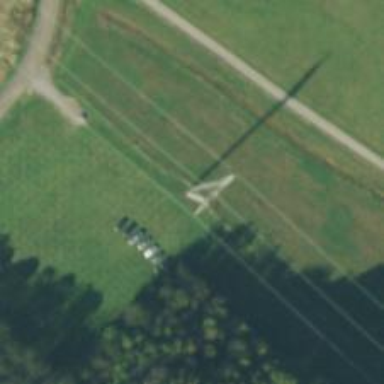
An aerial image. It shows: Lattice structure tower used for power transmission.